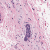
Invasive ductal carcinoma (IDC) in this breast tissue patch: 0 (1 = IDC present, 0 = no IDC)